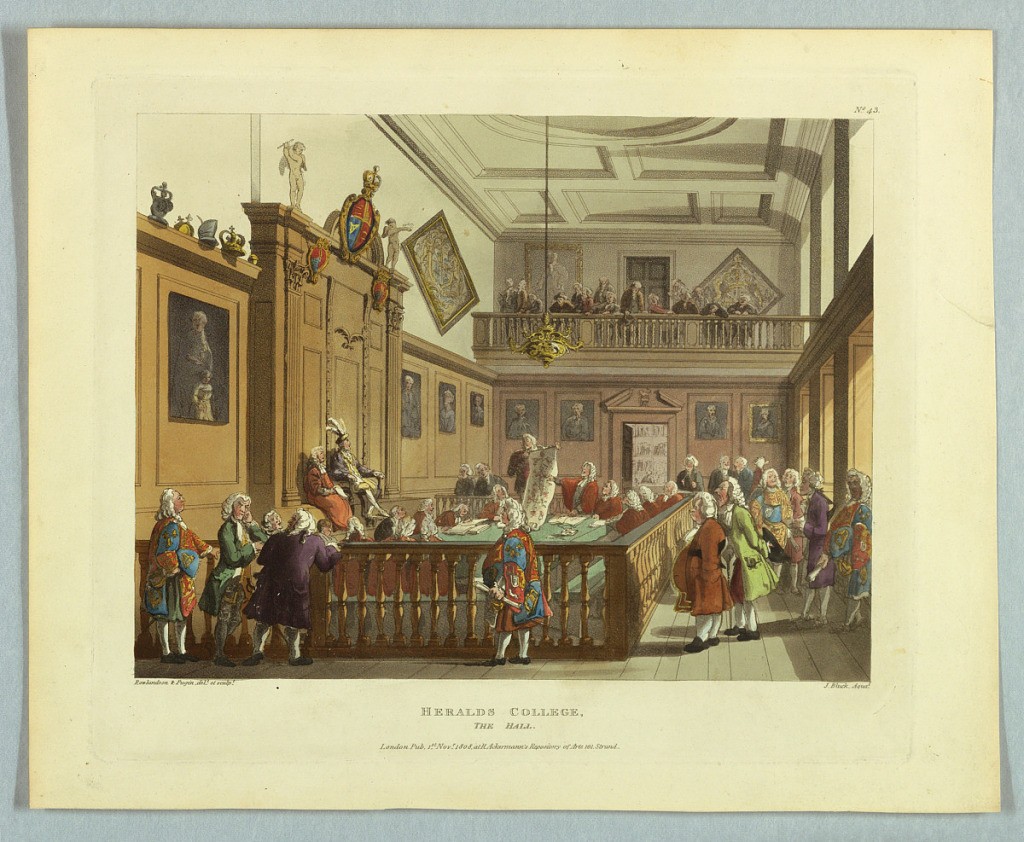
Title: Heralds College, The Hall, from "Ackermann's Repository"
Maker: Thomas Rowlandson, British, 1756–1827
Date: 1808
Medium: Aquatint, brush and watercolor on paper
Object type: Print
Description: Wigged men, some in red, at a table at left center behind a railing. Others in robes with heraldic symbols. Title, artists', and publisher's names below.